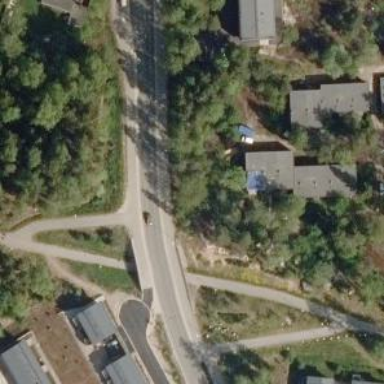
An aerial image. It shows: Bridge over asphalt cycleway. The bridge structure is beam.